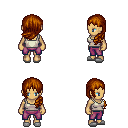
a pixel art fantasy rpg character, female body template, human, tanned skin, white pirate shirt, magenta pants, brunette left-swept hairstyle, white slippers, four views (front, back, left, right), 2x2 character sprite sheet, small pixel art, hard edges, no anti-aliasing